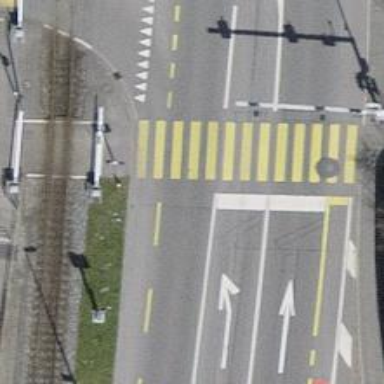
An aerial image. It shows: Road crossing with traffic signals.